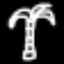
Label: palm tree